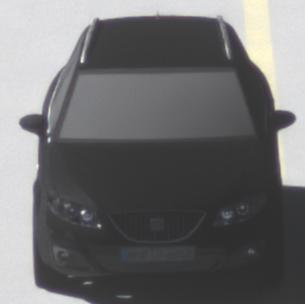
Make: SEAT
Model: Exeo ST 1.6
Detailed model: Exeo (3R) ST
Model produced from: 2010/05
Model produced until: 2010/08
Doors: 5
Color: black
Road condition: dry road
Daytime: morning or afternoon
Contrast: medium contrast